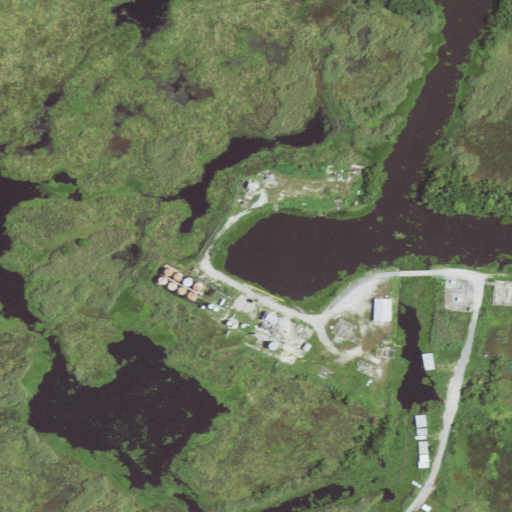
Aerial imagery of island in Louisiana named Little Islands containing herbaceous wetlands and open water